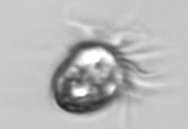
Label: Ciliophora